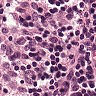
Metastatic tissue present: no